Question: I have a "CMakified" version of CryptoPP and I am using CMake-GUI to create a MakeFile which ming-make could process as shown in the image below.

The "MakeFile" creation was successful but when I executed 'mingw32-make.exe' I got below errors at the very end.
'''
Linking CXX executable cryptest.exe
CMakeFiles\cryptest.dir/objects.a(test.cpp.obj):test.cpp:(.text+0x8e82): undefined reference to 'setsockopt@20'
libcryptopp.a(socketft.cpp.obj):socketft.cpp:(.text+0x5cb): undefined reference to 'socket@12'
libcryptopp.a(socketft.cpp.obj):socketft.cpp:(.text+0x643): undefined reference to 'closesocket@4'
libcryptopp.a(socketft.cpp.obj):socketft.cpp:(.text+0x6f0): undefined reference to 'htonl@4'
libcryptopp.a(socketft.cpp.obj):socketft.cpp:(.text+0x70a): undefined reference to 'inet_addr@4'
libcryptopp.a(socketft.cpp.obj):socketft.cpp:(.text+0x759): undefined reference to 'htons@4'
libcryptopp.a(socketft.cpp.obj):socketft.cpp:(.text+0x7f4): undefined reference to 'bind@12'
libcryptopp.a(socketft.cpp.obj):socketft.cpp:(.text+0x85b): undefined reference to 'listen@8'
libcryptopp.a(socketft.cpp.obj):socketft.cpp:(.text+0x909): undefined reference to 'inet_addr@4'
libcryptopp.a(socketft.cpp.obj):socketft.cpp:(.text+0x922): undefined reference to 'gethostbyname@4'
libcryptopp.a(socketft.cpp.obj):socketft.cpp:(.text+0x978): undefined reference to 'htons@4'
libcryptopp.a(socketft.cpp.obj):socketft.cpp:(.text+0xa18): undefined reference to 'connect@12'
libcryptopp.a(socketft.cpp.obj):socketft.cpp:(.text+0xaac): undefined reference to 'accept@12'
libcryptopp.a(socketft.cpp.obj):socketft.cpp:(.text+0xb58): undefined reference to 'getsockname@12'
libcryptopp.a(socketft.cpp.obj):socketft.cpp:(.text+0xbc6): undefined reference to 'getpeername@12'
libcryptopp.a(socketft.cpp.obj):socketft.cpp:(.text+0xc87): undefined reference to 'send@16'
libcryptopp.a(socketft.cpp.obj):socketft.cpp:(.text+0xd83): undefined reference to 'recv@16'
libcryptopp.a(socketft.cpp.obj):socketft.cpp:(.text+0xe25): undefined reference to 'shutdown@8'
libcryptopp.a(socketft.cpp.obj):socketft.cpp:(.text+0xe96): undefined reference to 'ioctlsocket@12'
libcryptopp.a(socketft.cpp.obj):socketft.cpp:(.text+0xfbb): undefined reference to 'select@20'
libcryptopp.a(socketft.cpp.obj):socketft.cpp:(.text+0x1010): undefined reference to 'select@20'
libcryptopp.a(socketft.cpp.obj):socketft.cpp:(.text+0x11a1): undefined reference to 'select@20'
libcryptopp.a(socketft.cpp.obj):socketft.cpp:(.text+0x11f6): undefined reference to 'select@20'
libcryptopp.a(socketft.cpp.obj):socketft.cpp:(.text+0x133f): undefined reference to 'getservbyname@8'
libcryptopp.a(socketft.cpp.obj):socketft.cpp:(.text+0x1407): undefined reference to 'ntohs@4'
libcryptopp.a(socketft.cpp.obj):socketft.cpp:(.text+0x1526): undefined reference to 'WSAStartup@8'
libcryptopp.a(socketft.cpp.obj):socketft.cpp:(.text+0x16cf): undefined reference to 'WSACleanup@0'
libcryptopp.a(socketft.cpp.obj):socketft.cpp:(.text+0x17fb): undefined reference to 'WSAGetLastError@0'
libcryptopp.a(socketft.cpp.obj):socketft.cpp:(.text+0x180f): undefined reference to 'WSASetLastError@4'
libcryptopp.a(socketft.cpp.obj):socketft.cpp:(.text+0x1cfc): undefined reference to 'WSARecv@28'
libcryptopp.a(socketft.cpp.obj):socketft.cpp:(.text+0x1d27): undefined reference to 'WSAGetLastError@0'
libcryptopp.a(socketft.cpp.obj):socketft.cpp:(.text+0x1f61): undefined reference to 'WSAGetOverlappedResult@20'
libcryptopp.a(socketft.cpp.obj):socketft.cpp:(.text+0x1f8c): undefined reference to 'WSAGetLastError@0'
libcryptopp.a(socketft.cpp.obj):socketft.cpp:(.text+0x2397): undefined reference to 'WSASend@28'
libcryptopp.a(socketft.cpp.obj):socketft.cpp:(.text+0x23c1): undefined reference to 'WSAGetLastError@0'
libcryptopp.a(socketft.cpp.obj):socketft.cpp:(.text+0x24cc): undefined reference to 'WSAEventSelect@12'
libcryptopp.a(socketft.cpp.obj):socketft.cpp:(.text+0x2587): undefined reference to 'WSAEnumNetworkEvents@12'
libcryptopp.a(socketft.cpp.obj):socketft.cpp:(.text+0x2a01): undefined reference to 'WSAGetOverlappedResult@20'
collect2.exe: error: ld returned 1 exit status
mingw32-make[2]: *** [cryptest.exe] Error 1
mingw32-make[1]: *** [CMakeFiles/cryptest.dir/all] Error 2
mingw32-make: *** [all] Error 2
'''
I tried adding 'LDLIBS += -lws2_32' to the very end of the make file but this didn't help. I guess these errors are because the target link libraries are not mentioned in the make file but I am not sure how to do this.
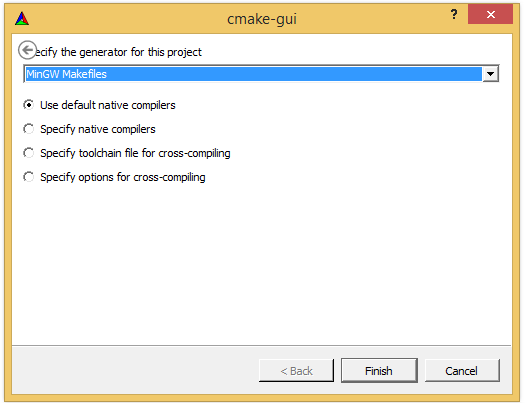
Answer: <URL> should call
'''
target_link_libraries(cryptopp ws2_32)
'''
after command 'ADD_LIBRARY' to resolve undefined references.